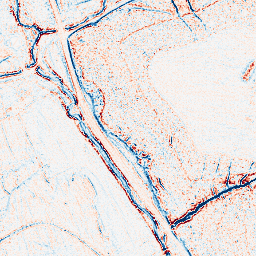
Category: edge_preserving
Decomposition family: bilateral
Decomposition parameters: d: 5
sigma_color: 50
sigma_space: 100
Upsampling method: linear_exact
Upsampling parameters: scale: 8
Upsampling scale: 8